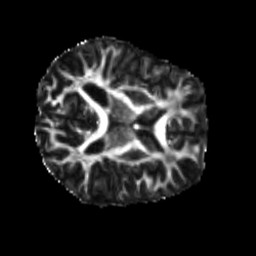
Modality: FA
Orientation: axial
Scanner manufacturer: siemens
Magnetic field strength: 3 T
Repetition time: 4 s
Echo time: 0.0594 s